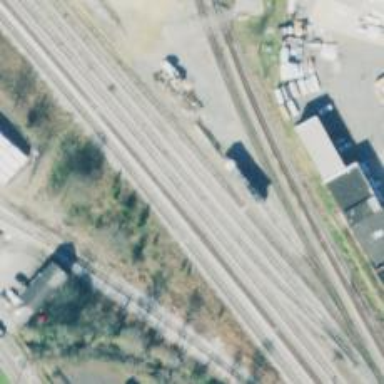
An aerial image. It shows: Manifest railway yard.